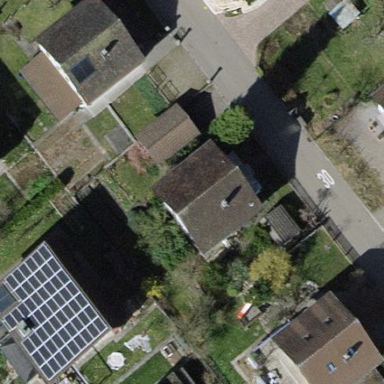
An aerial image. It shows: Building with gabled roof.